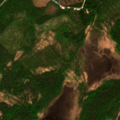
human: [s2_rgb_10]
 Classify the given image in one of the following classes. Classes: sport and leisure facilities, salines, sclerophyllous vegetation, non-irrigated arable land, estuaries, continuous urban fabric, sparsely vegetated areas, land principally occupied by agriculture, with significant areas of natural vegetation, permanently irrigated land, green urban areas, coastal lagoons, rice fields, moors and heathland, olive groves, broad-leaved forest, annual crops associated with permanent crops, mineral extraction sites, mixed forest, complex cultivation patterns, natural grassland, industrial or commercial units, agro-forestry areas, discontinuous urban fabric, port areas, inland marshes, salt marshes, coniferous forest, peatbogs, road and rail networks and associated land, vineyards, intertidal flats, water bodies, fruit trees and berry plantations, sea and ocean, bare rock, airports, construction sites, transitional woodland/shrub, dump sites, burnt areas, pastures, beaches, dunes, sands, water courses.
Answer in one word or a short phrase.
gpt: coniferous forest, mixed forest, transitional woodland/shrub